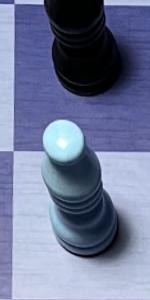
Label: Bishop_White